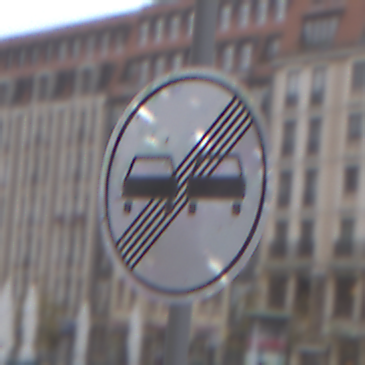
Verkehrszeichen: EndeUeberholverbot
Umgebung: Outdoor, Urban
Tageszeit: Midday
Wetter: Overcast
Licht: Natural
Jahreszeit: NotSpecified
Kontrast: LowContrast